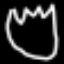
Label: fork